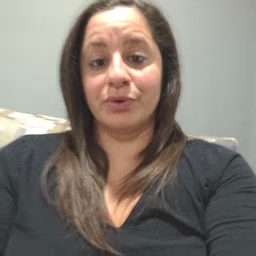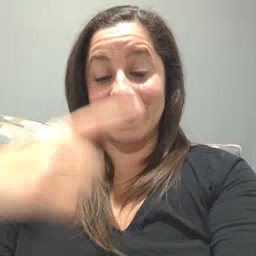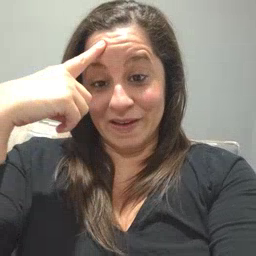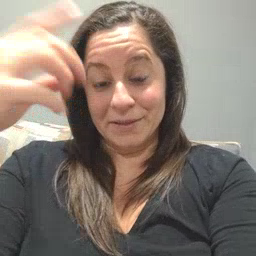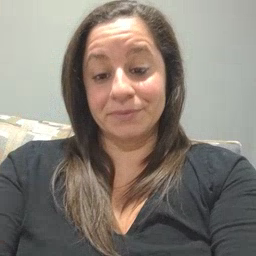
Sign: think